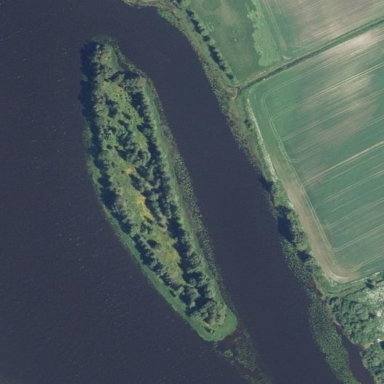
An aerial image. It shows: Islet.